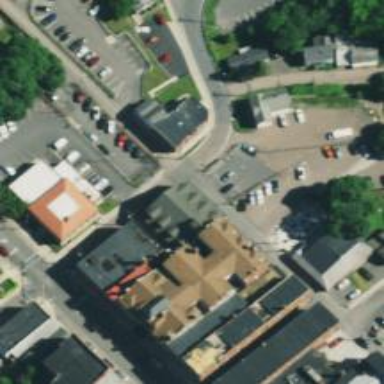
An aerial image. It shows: Town.